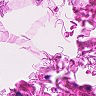
Metastatic tissue present: no